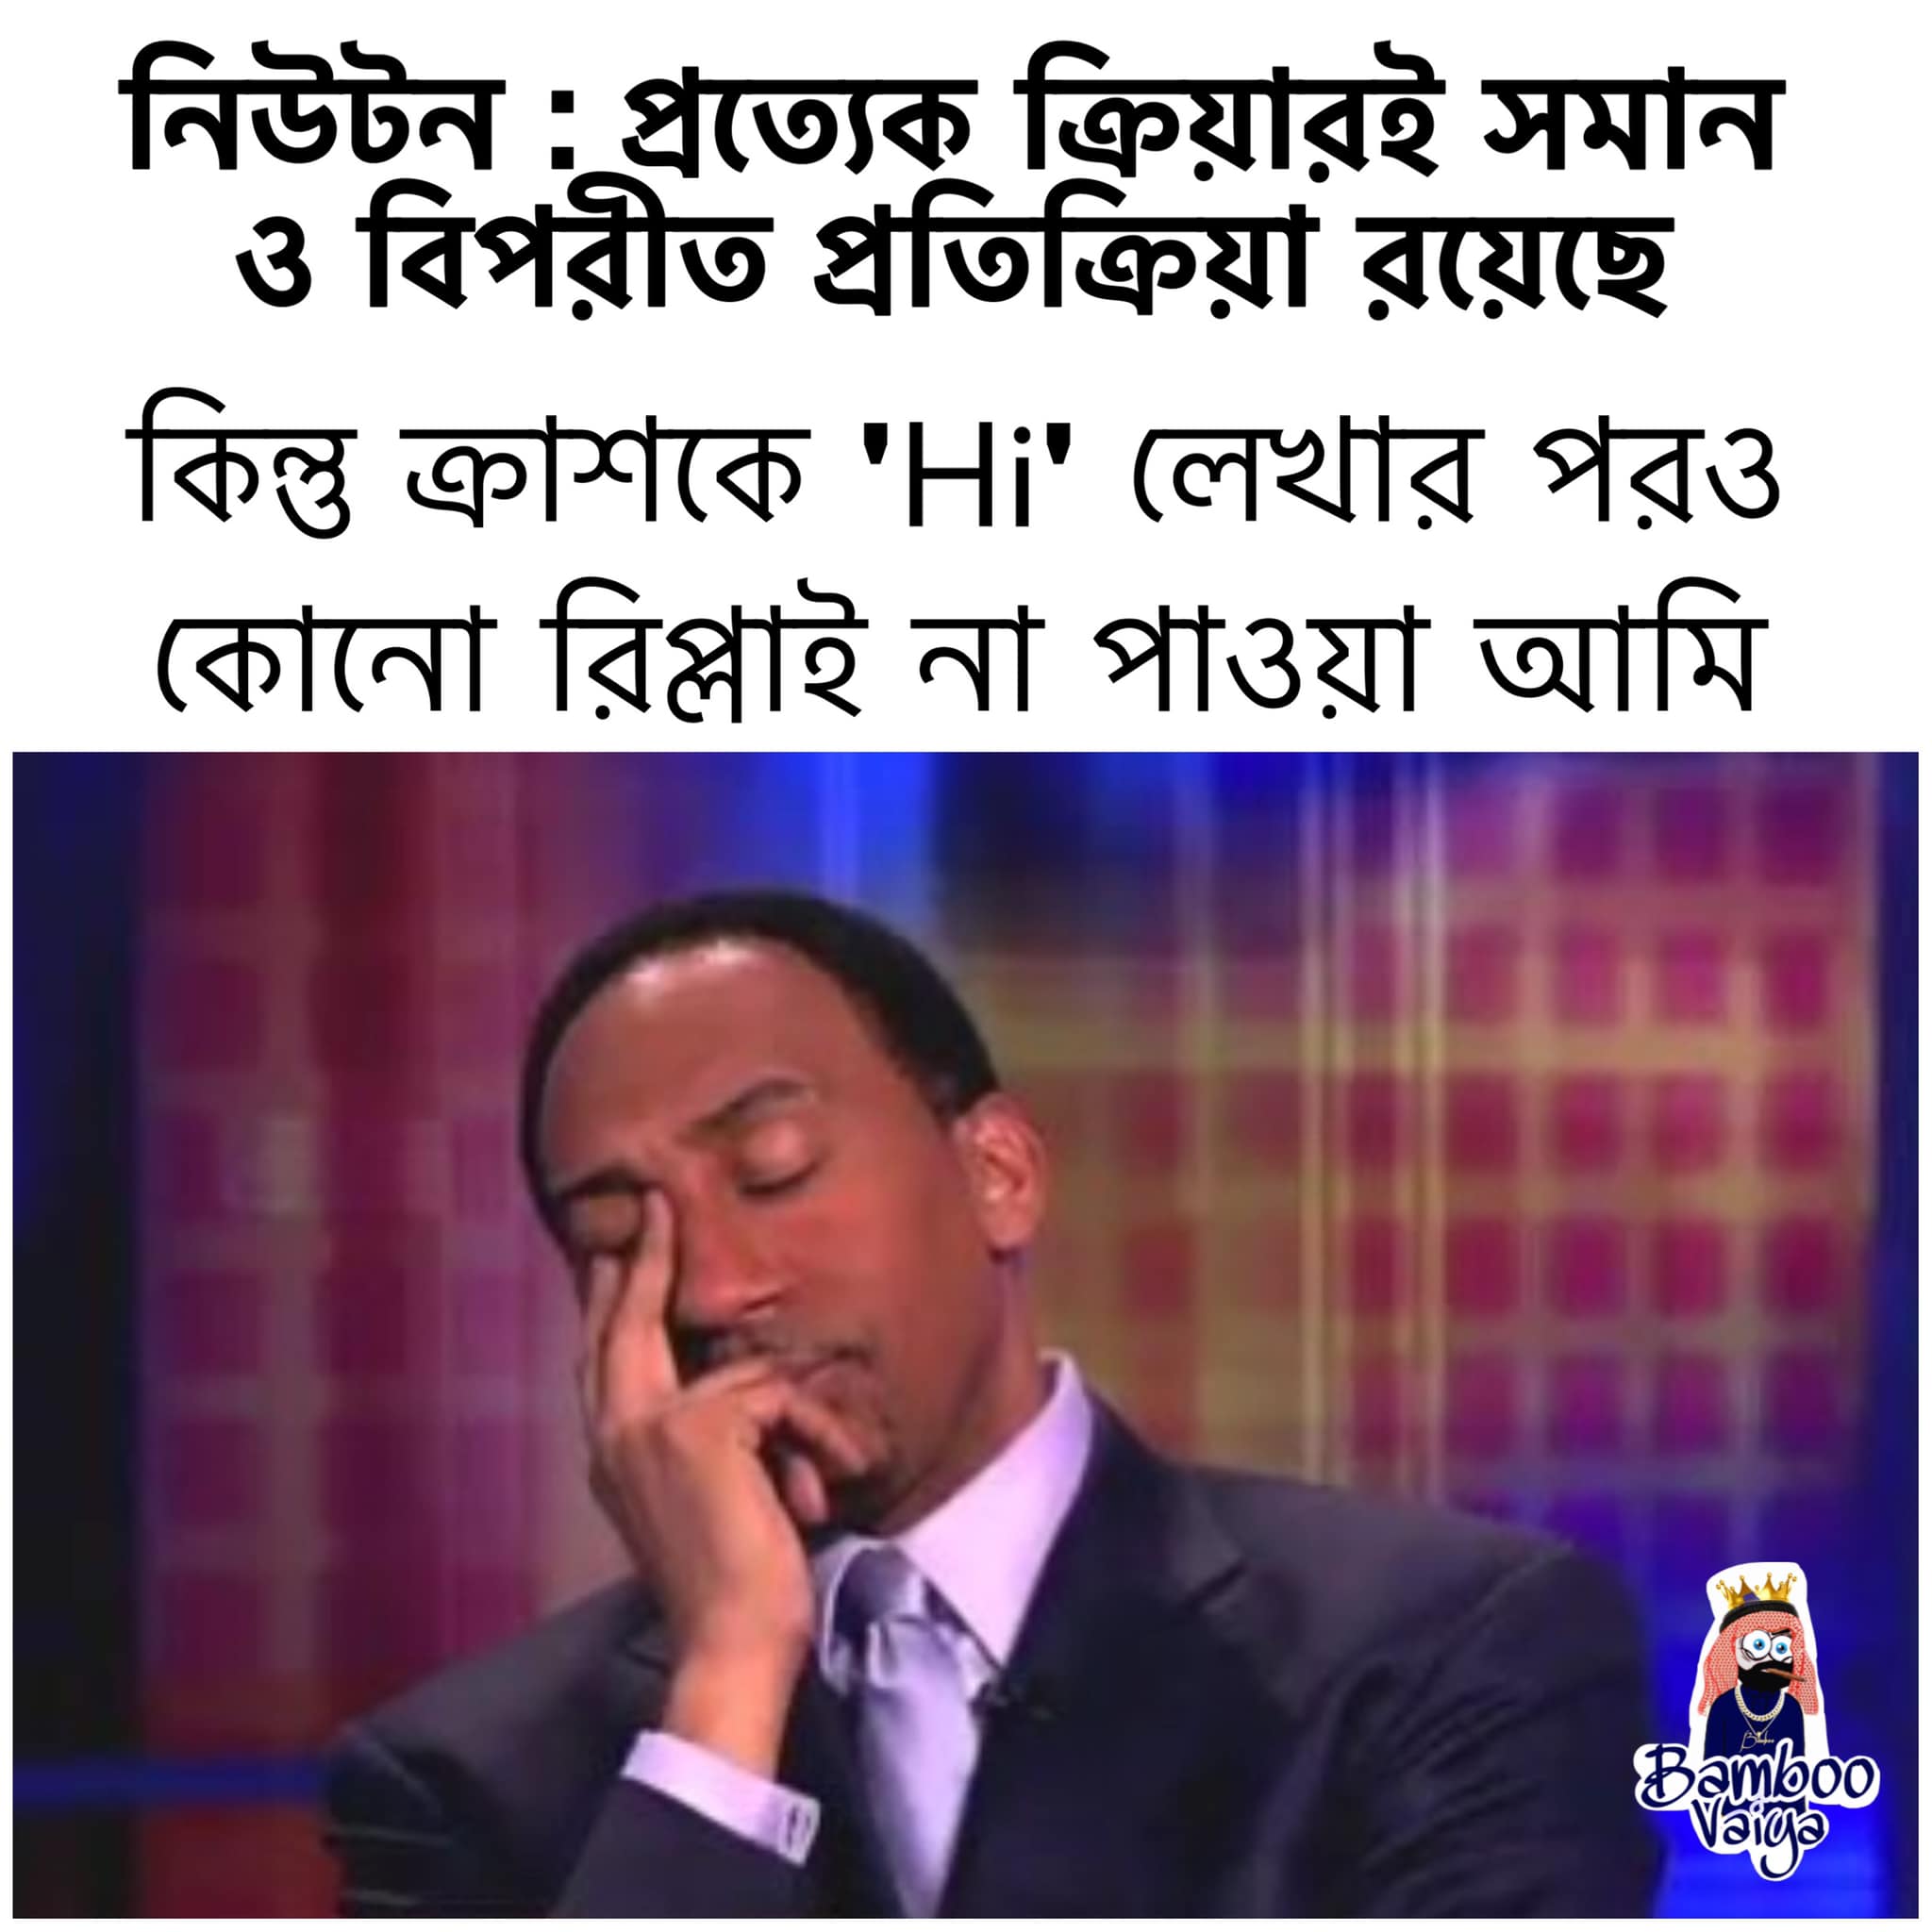
Caption: নিউটনঃ প্রত্যেক ক্রিয়ারই সমান ও বিপরীত প্রতিক্রিয়া রয়েছে    কিন্তু ক্রাশকে 'Hi'  লেখার পরও কোনো রিপ্লাই না পাওয়া আমি
Label: non-hate